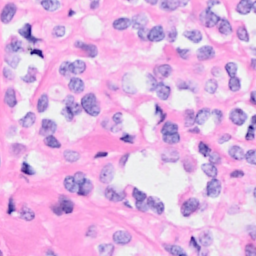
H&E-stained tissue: Breast